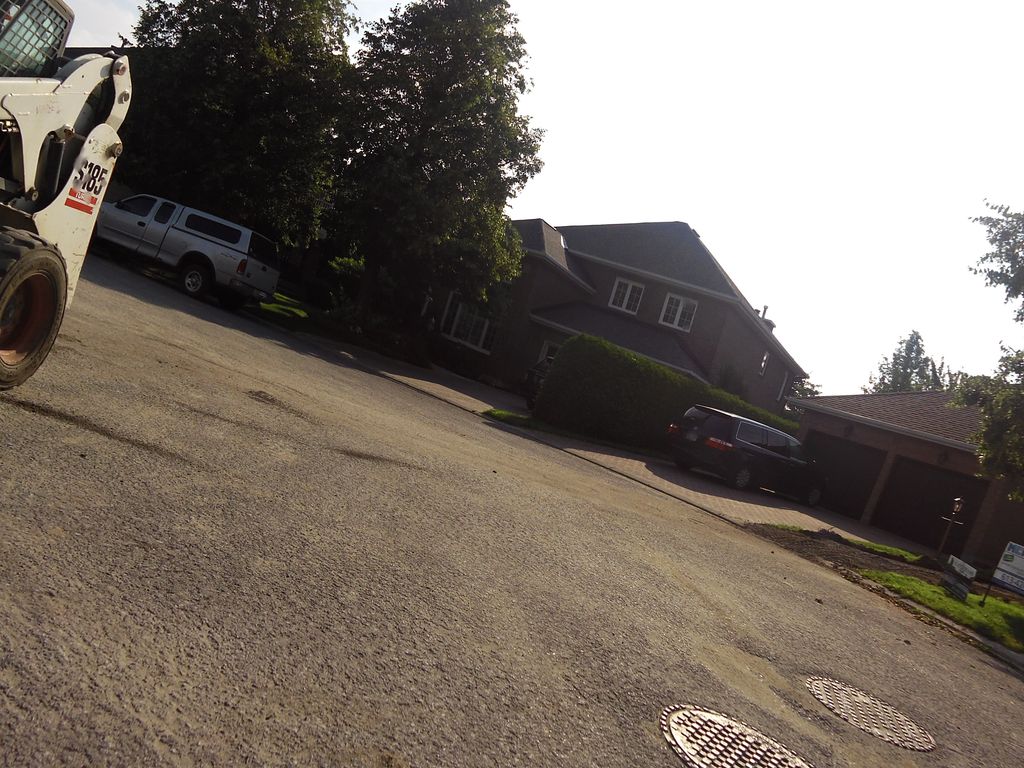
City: ottawa-gatineau